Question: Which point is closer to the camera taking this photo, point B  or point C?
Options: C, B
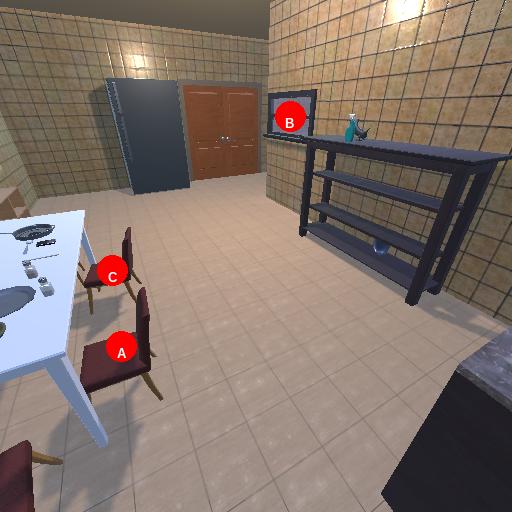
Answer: C